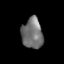
Tissue: skin
Cell type: Fibroblasts
Senescence score: 0.7503
Nuclear area (px): 632
Mean DAPI intensity: 113.639